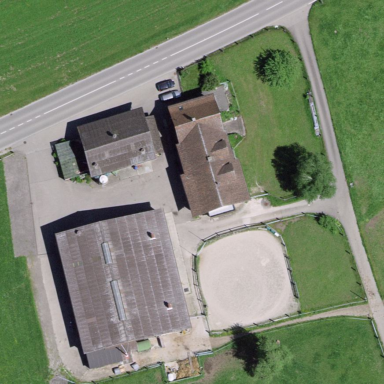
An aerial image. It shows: Farmyard area.